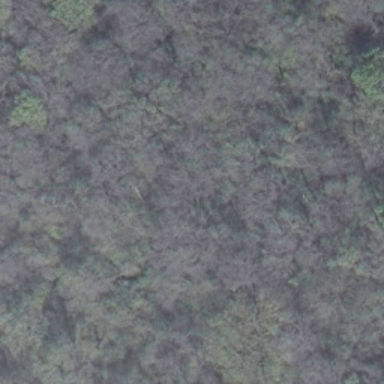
This is a dense forest with green and grey plants .